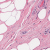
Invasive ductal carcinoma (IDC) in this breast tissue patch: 0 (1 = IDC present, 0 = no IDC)